Question: I have a DataGridView and I want to put it into a GroupBox. In VB6 it looked like this:

So it is just a MsFlexGrid wrapped by a GroupBox. I've absolutely no idea, how to implement that in VB.NET.
I'd let it inherit from DataGridView, so it is a Control, and it has every Property of the DataGridView by default.
'''
Public Class CaptionedDataGridView
Inherits DataGridView
'''
There would also have to be a GroupBox:
'''
Private xGroupBox as GroupBox
'''
The text property would be overrided by the text of the group box as well as some size and placement properties (Top, Left, Width, Height)
'''
Public Overrides Property Text As String
Get
Return xGroupBox.Text
End Get
Set(ByVal value As Integer)
xGroupBox.Text = value
End Set
End Property
'''
Finally, if I'd create a new CaptionedDataGridView somewhere it should draw itself with the GroupBox sorrounded. How do I get from where I am right now to where I want to be?
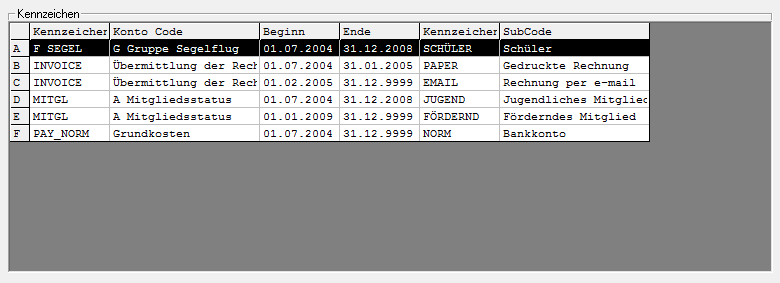
Answer: I think you have to do that the other way around. Inherit from the GroupBox and add the DataGridView to it.
Simple example:
'''
Public Class MyGrid
Inherits GroupBox
Private _Grid As DataGridView
Public Sub New()
_Grid = New DataGridView()
_Grid.Dock = DockStyle.Fill
Me.Controls.Add(_Grid)
End Sub
ReadOnly Property Grid As DataGridView
Get
Return _Grid
End Get
End Property
End Class
'''
Of course, you don't have to do this as a custom control. You can just put a GroupBox on your form and add the DataGridView to it with that same DockStyle.Fill property.